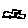
Label: car